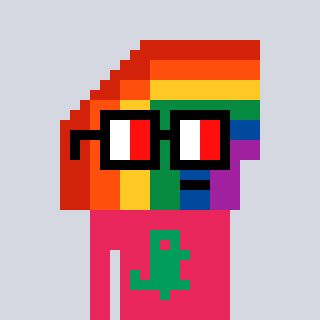
a pixel art character with square glasses with black frames and red eyes, a rainbow-shaped head and a redpinkish-colored body on a cool background